Question:
In my Project I have done 90% development using XCode 4.2 (was only need to support 4.x,5.x), Now I need to Build for iOS 6 as well, so I switched to Xcode 4.5 & iOS 6. But I am facing lots of issues like framework error for "Sqlite3", "MobileCoreServices"
I have read below Thread but no success.
<URL>
<URL>
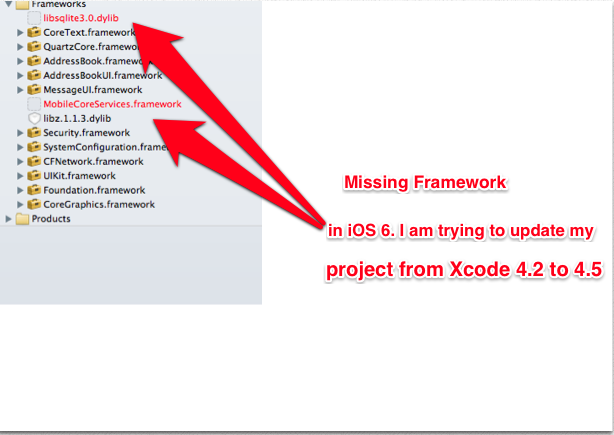
Answer: There are uncertainties for the exact reason behind this but your problem can be solved by any of the cases provided below.
It may be due to any missing library like libsqlite3.dylib and libsqlite3.0.dylib or MobileCoreServices, so copy these files from any other computer and place these files in your computer.
Procedure:
1:Open xcode on the computer where these files exists, add libsqlite3.0.dylib in your project from link binary with libraries.
2: Right click on the libsqlite3.0.dylib and show in finder (same for MobileCoreServices).
3: Copy two files libsqlite3.0.dylib and libsqlite3.dylib and place on the same location on other computer where these files are missing.
Here you go, The problem may be solved in this way.
Reinstall XCode again it may work properly
Check this <URL>
Hope it helps you.